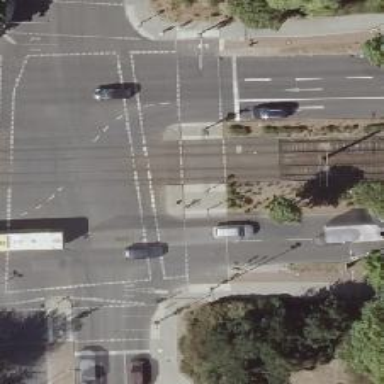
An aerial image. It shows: Asphalt cycleway with traffic signal crossing.